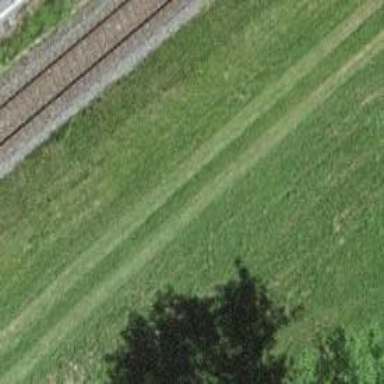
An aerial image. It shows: Track with grade 4 track type.